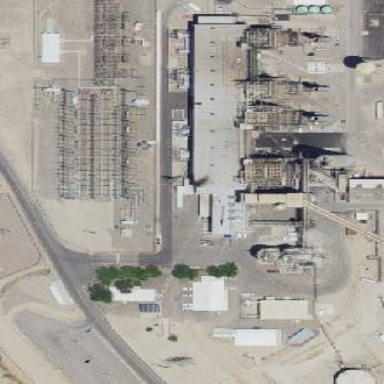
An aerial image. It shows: Industrial building with power generator.